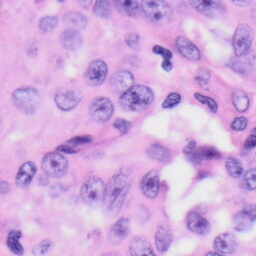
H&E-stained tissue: Skin